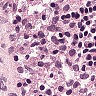
Metastatic tissue present: no